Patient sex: M
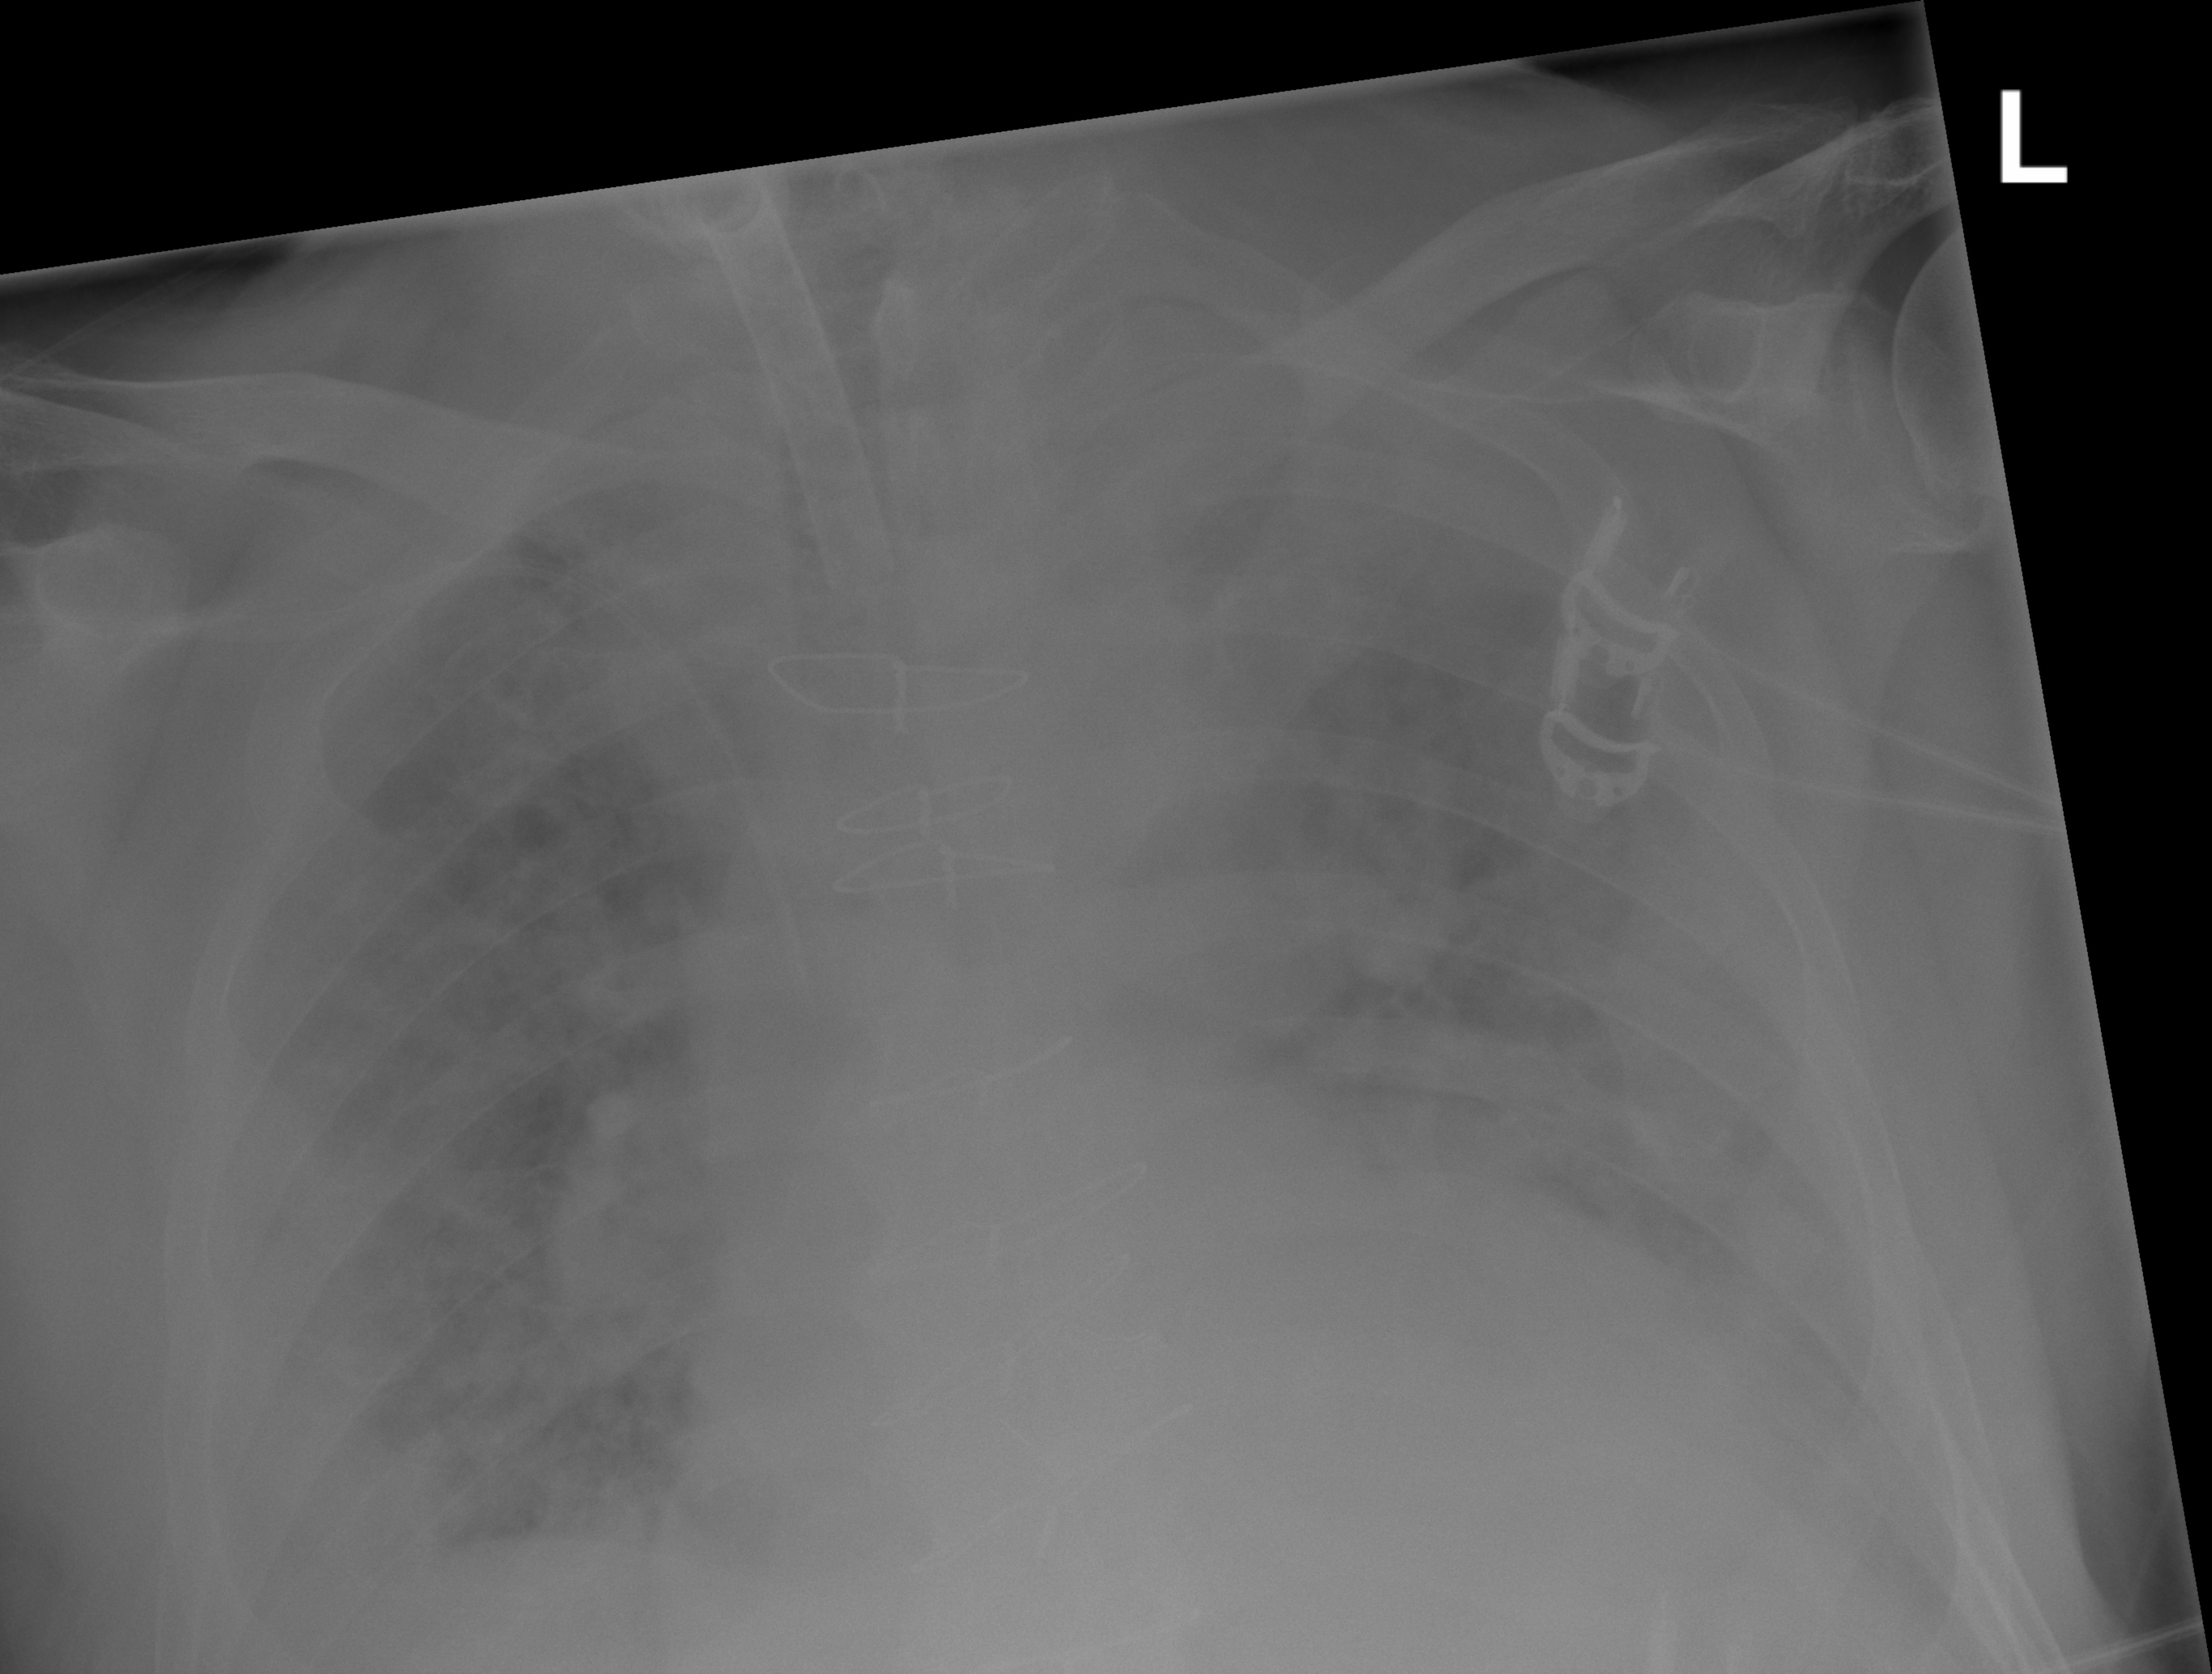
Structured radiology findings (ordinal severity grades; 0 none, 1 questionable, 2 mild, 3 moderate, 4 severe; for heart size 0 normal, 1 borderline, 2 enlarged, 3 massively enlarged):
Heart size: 2
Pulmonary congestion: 2
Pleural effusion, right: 2
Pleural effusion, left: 2
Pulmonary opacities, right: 2
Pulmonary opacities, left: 2
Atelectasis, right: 2
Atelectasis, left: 2